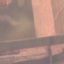
Label: AnnualCrop